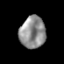
Tissue: prostate
Cell type: T cells
Senescence score: 0.2878
Nuclear area (px): 808
Mean DAPI intensity: 143.032